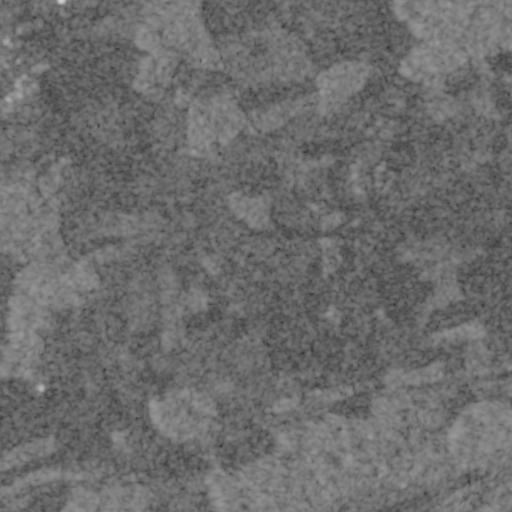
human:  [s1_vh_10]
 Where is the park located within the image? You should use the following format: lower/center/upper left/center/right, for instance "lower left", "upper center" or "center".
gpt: The park is located in the upper left of the image.
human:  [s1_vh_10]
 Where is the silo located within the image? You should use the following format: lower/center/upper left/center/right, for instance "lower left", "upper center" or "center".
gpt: The silo is located in the center of the image.
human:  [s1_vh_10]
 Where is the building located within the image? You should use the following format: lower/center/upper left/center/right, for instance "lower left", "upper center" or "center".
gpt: There is no building in the image.

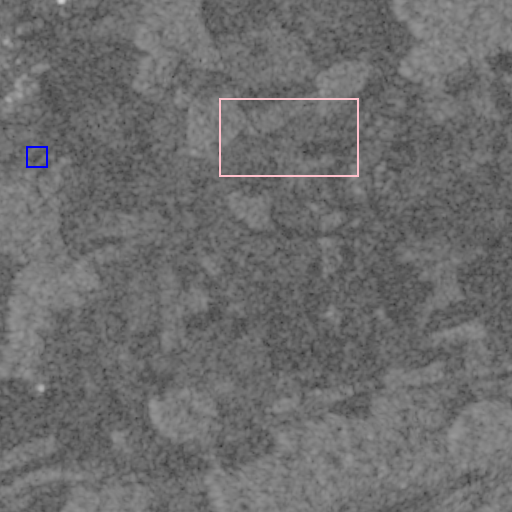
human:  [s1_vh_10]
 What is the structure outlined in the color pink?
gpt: The structure outlined in pink is a crop field.
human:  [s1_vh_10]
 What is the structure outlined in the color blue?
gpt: The structure outlined in blue is a park.
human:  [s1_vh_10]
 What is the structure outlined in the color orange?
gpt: There is no orange outline.